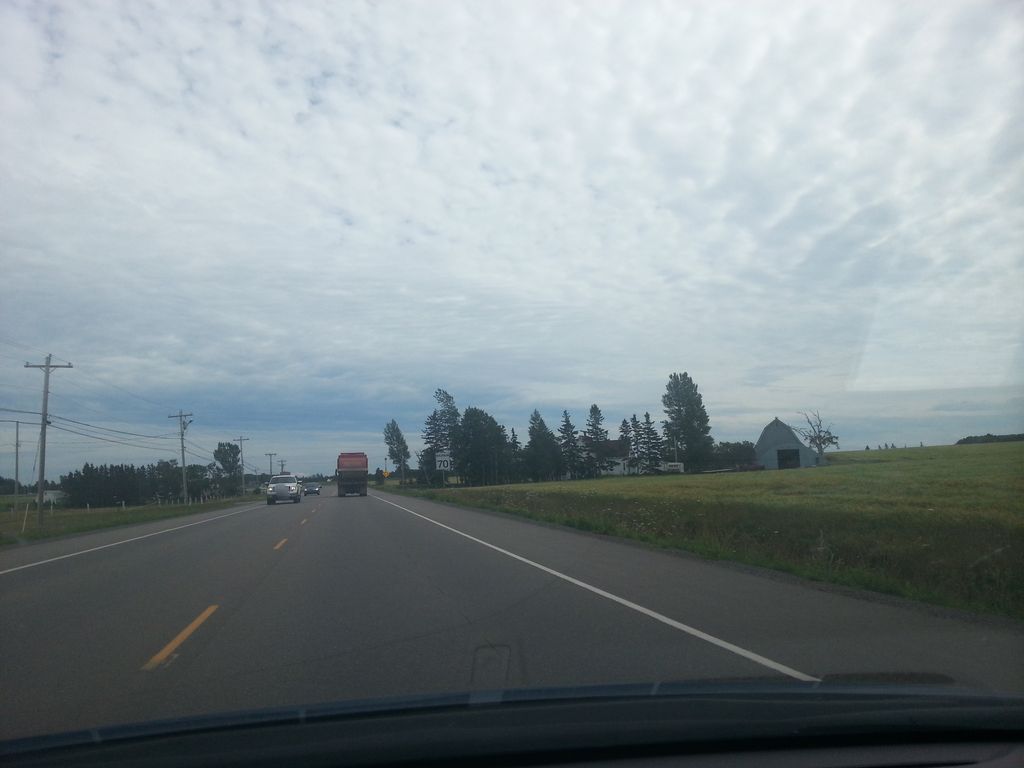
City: charlottetown